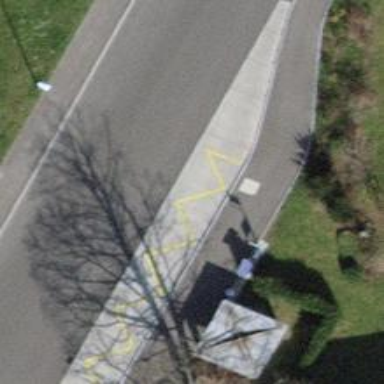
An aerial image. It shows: Bus stop with designated stop position for public transport.